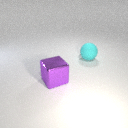
large cyan rubber sphere behind large purple metal cube